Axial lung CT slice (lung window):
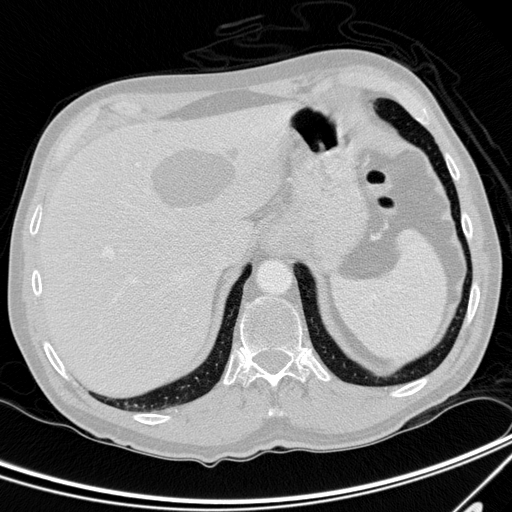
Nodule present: no